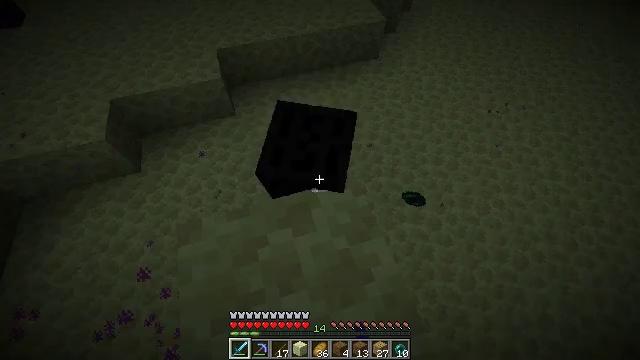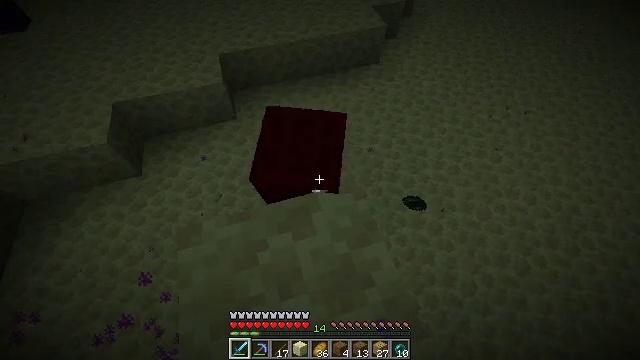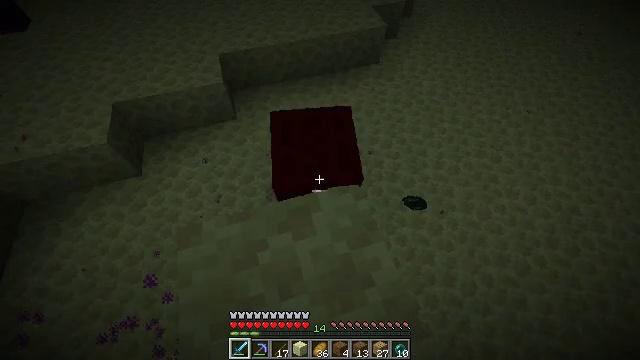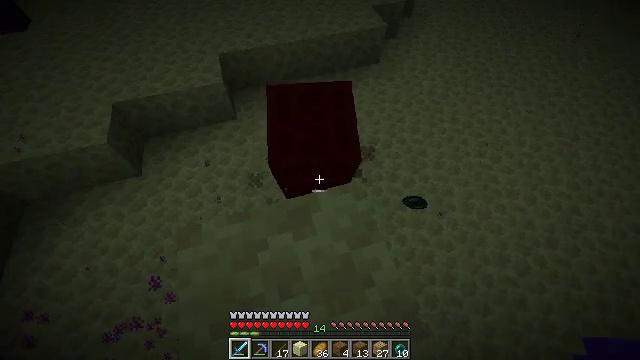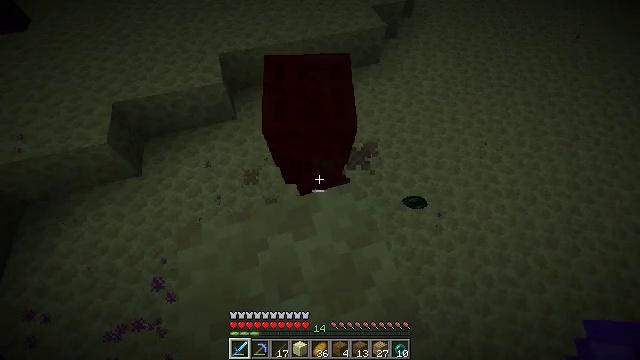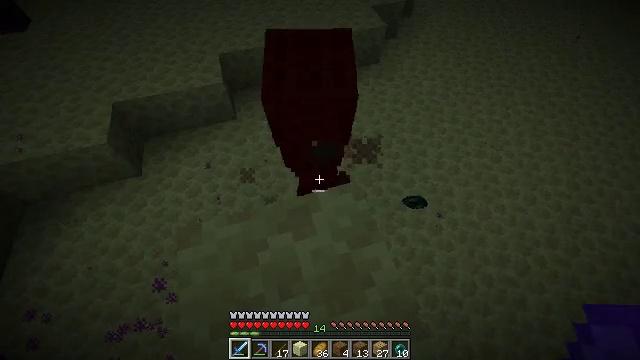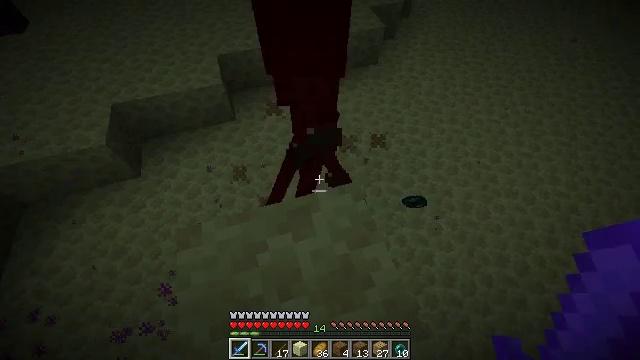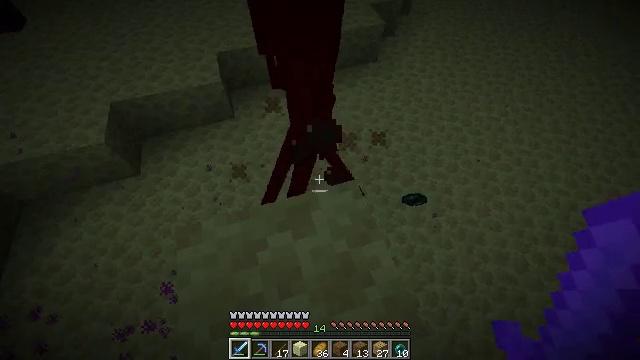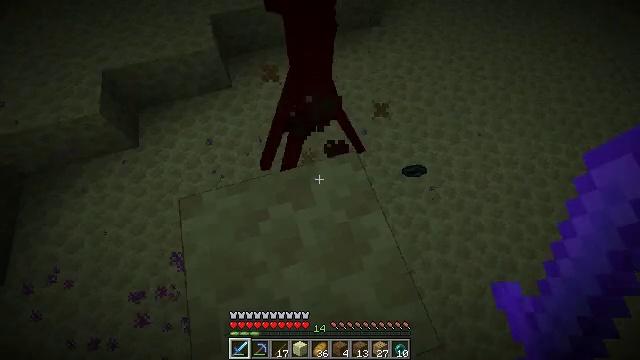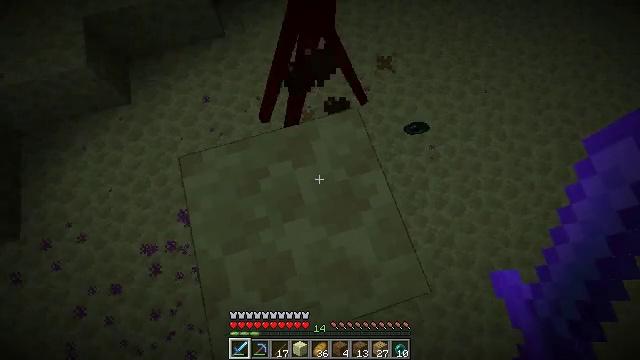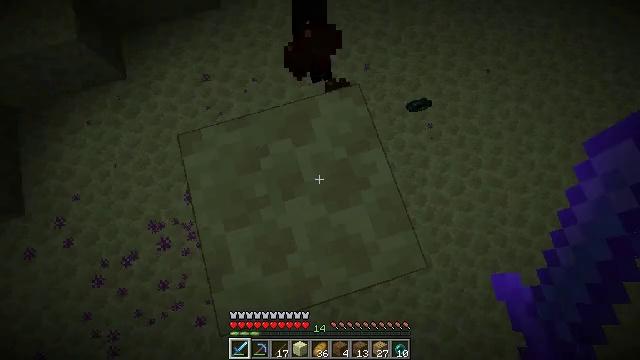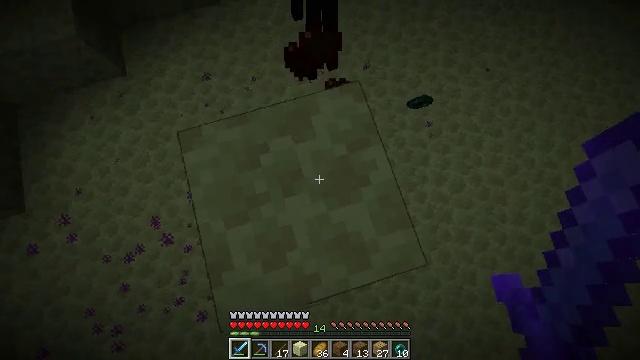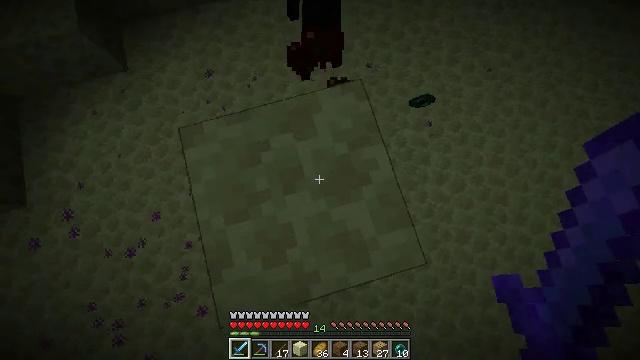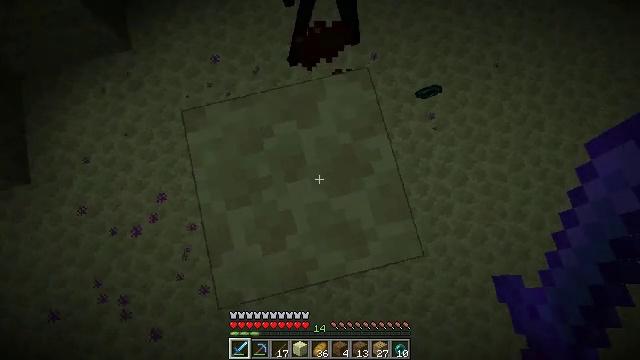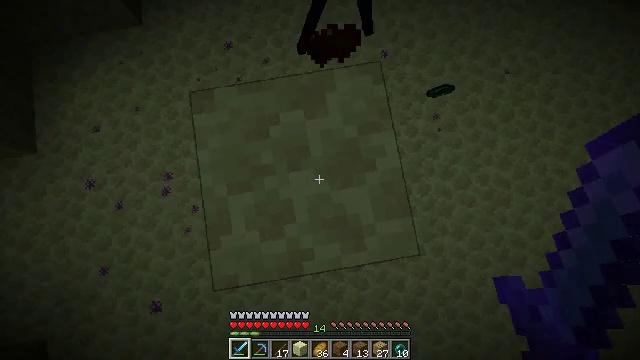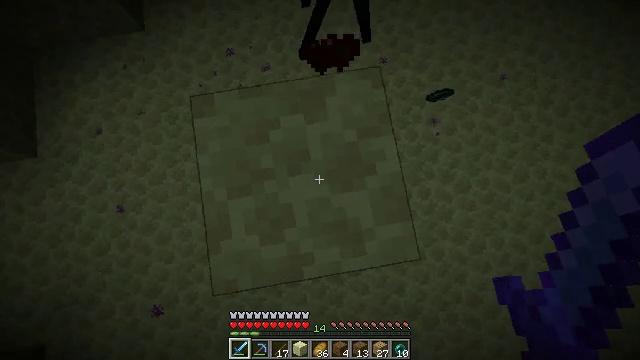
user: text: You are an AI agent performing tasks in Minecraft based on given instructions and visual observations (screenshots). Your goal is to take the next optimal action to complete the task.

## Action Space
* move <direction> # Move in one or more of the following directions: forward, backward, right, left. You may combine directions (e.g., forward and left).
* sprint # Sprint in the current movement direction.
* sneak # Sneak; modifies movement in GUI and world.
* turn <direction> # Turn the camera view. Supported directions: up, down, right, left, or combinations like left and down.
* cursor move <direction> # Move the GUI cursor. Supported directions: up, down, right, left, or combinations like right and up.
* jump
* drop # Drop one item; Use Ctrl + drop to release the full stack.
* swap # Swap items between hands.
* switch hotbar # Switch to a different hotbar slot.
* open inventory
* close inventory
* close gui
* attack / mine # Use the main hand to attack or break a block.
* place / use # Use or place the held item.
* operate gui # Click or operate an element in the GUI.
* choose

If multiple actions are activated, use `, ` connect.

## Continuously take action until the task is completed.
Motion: motion action
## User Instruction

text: Defeat an enderman.
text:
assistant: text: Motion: sneak
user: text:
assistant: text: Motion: sneak
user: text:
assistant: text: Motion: sneak
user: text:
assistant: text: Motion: sneak
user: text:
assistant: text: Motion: sneak
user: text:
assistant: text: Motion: sneak
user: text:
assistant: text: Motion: sneak
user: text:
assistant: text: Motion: sneak, turn down
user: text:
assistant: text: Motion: sneak, turn down
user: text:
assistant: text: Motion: sneak, turn down
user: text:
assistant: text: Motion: sneak
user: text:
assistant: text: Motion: sneak
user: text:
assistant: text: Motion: sneak, turn left and down
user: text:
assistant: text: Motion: sneak, turn left and down
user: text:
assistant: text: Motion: sneak
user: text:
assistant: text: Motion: sneak
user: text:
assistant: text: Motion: sneak
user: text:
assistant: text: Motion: sneak
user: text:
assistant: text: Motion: sneak
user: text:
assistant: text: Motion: sneak, turn down
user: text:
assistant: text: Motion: sneak
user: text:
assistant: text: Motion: sneak
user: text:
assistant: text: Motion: sneak
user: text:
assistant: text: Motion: sneak, jump
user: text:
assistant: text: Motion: sneak, jump
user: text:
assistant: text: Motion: sneak, jump
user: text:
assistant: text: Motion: sneak, jump
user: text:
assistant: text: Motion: sneak, jump
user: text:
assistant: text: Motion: sneak, jump
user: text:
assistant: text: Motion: sneak